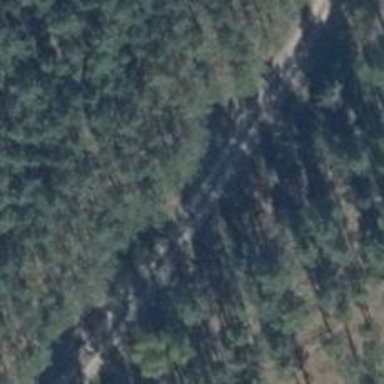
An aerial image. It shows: Sandy track road with grade4 tracktype.